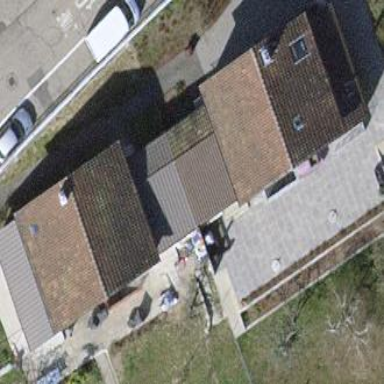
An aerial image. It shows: Semi-detached house with gabled roof.